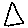
Label: triangle